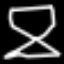
Label: hourglass